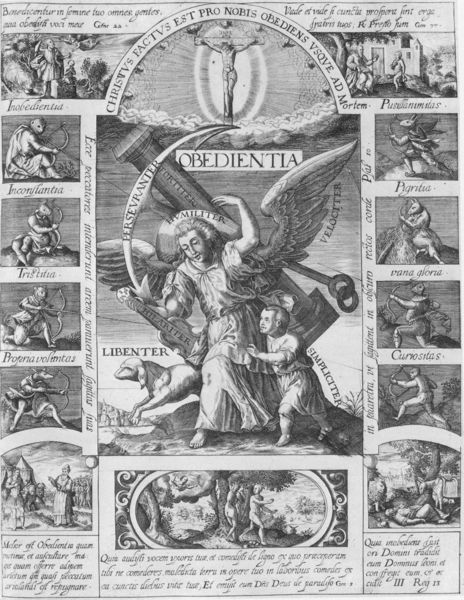
Titel: OBEDIENTIA
Künstler: Hieronymus Wierix
Standort: Wolfenbüttel
Institution: Herzog August Bibliothek
Schlagwörter: baum, flügel, himmel, mann, weiß, menschen, grau, licht, schwarz, säule, zeichnung, haus, hund, tiere, alt, bibel, gefieder, tod, tragen, erde, felder, kirche, kind, blatt, esel, engel, schrift, bilder, bogen, grafik, graphik, türe, figuren, einfach, sport, adam, eva, lamm, schaf, buch, kreuz, strahlen, druck, schwarz weiss, schraffur, stich, illustration, text, zeitung, strahl, geige, violine, heiligenschein, nimbus, christus, jesus, jesus christus, kreuzigung, freiheit, teufel, gehorsam, kruzifix, anker, zeilen, mittelfeld, schütze, reproduktion, sternzeichen, szenen, pfeil, ziege, aureole, christi, legende, armor, pastorale, latein, lateinisch, lebendig, mandorla, werkzeuge, folter, artikel, schützen, tugenden, antoniuskreuz, itell, schiessen, pfeil und bogen, mitschrift, untertan, adam eva, bogenschuetze, idianer, sportarten, fraiheit, obedientia, libenter, gerne, simpliciter, obedienta, sich fügen, kirchenszenen, obedietntia, curiositas